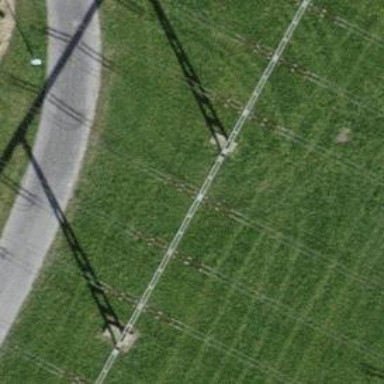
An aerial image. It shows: Insulator used in power equipment.